Question: Is possible create something like this without using ActionBar? I just need "button" which will rolling some items after click...

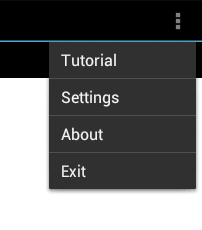
Answer: ActionBarSherlock might be useful in your case: <URL>